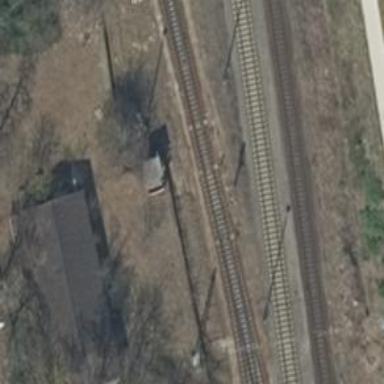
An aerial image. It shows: Abandoned railway.